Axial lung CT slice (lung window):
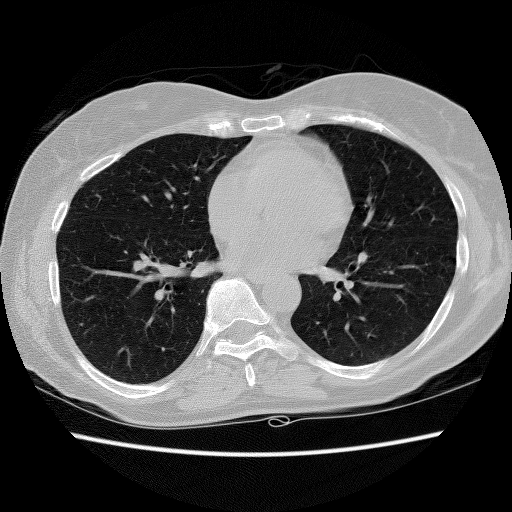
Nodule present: no